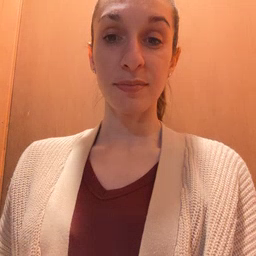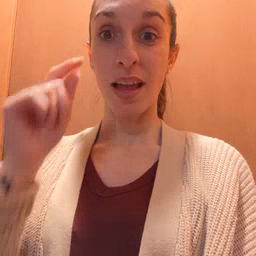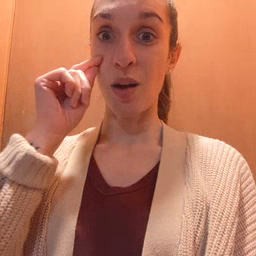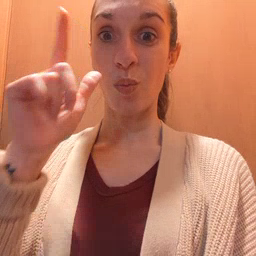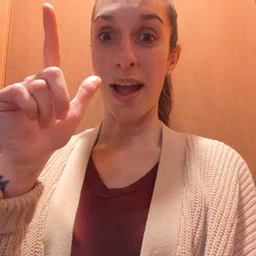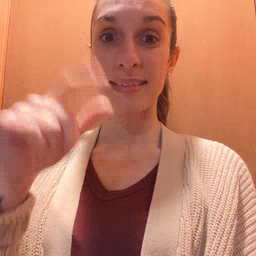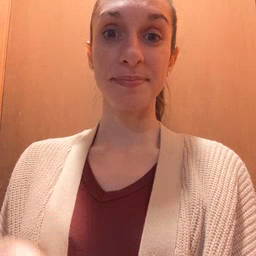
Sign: awake